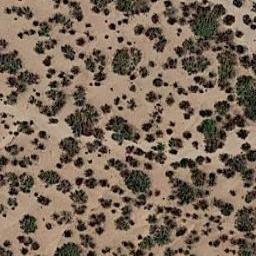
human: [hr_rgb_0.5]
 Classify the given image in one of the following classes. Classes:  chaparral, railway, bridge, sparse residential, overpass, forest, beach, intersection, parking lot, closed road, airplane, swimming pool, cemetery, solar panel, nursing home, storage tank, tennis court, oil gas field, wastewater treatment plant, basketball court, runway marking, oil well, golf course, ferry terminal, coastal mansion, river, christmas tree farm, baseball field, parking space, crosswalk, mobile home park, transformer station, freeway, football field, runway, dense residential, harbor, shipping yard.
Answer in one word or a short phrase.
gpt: chaparral